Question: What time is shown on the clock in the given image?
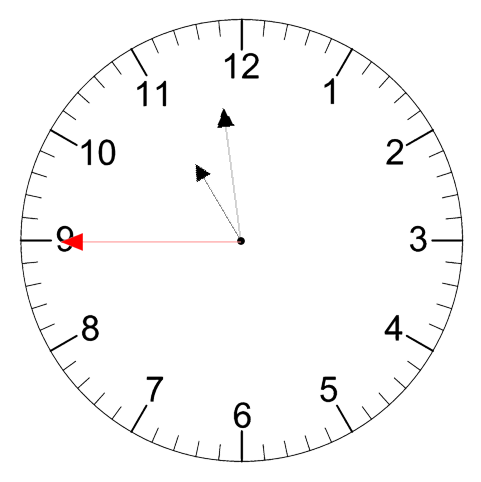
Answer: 10:58:45